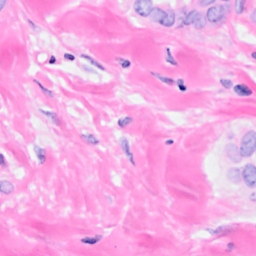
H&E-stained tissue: Breast